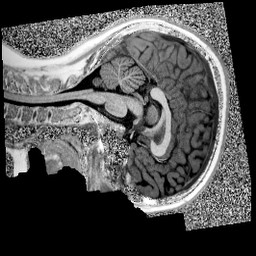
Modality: UNIT1
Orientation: sagittal
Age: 13
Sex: female
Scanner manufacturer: siemens
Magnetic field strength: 3 T
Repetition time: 4 s
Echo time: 0.00299 s